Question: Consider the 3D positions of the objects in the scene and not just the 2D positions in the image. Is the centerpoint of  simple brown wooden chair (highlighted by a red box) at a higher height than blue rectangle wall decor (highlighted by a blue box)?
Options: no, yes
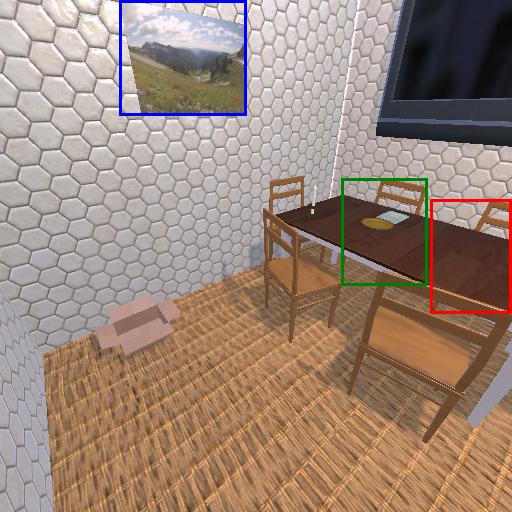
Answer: no